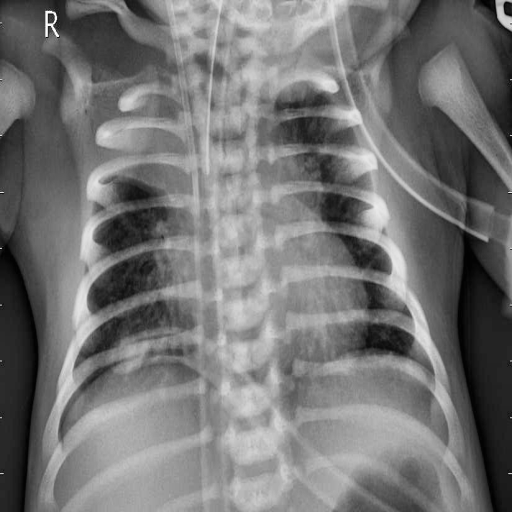
Finding: PNEUMONIA